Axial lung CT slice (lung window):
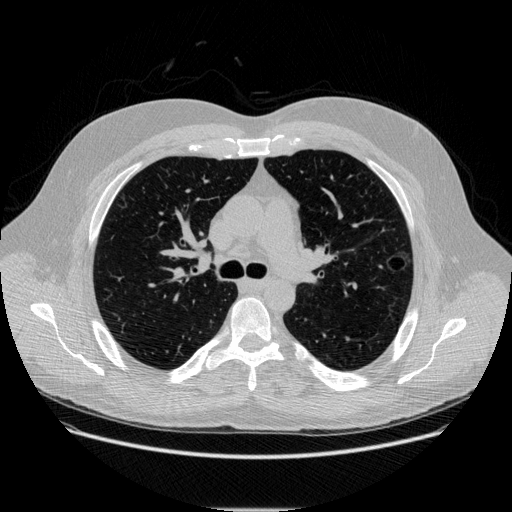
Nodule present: yes
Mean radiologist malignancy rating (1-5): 3